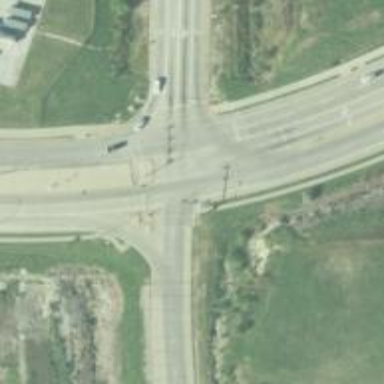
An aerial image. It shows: Unmarked road crossing.